Field crop: maize
Growth stage: 2
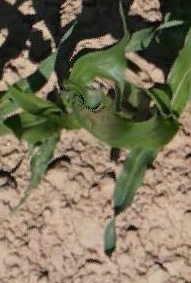
Species: maize